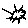
Label: sun